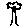
Label: tree